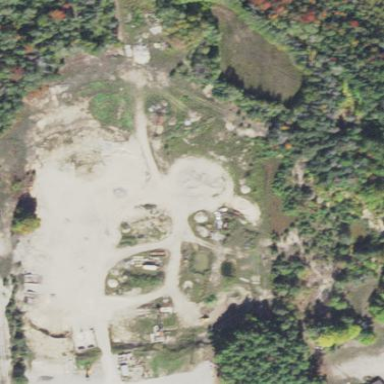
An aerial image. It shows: Quarry area.